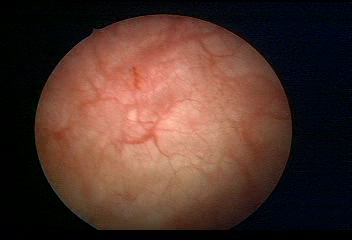
Modality: WLC
Class: Normal mucosa
Bladder cancer association: No